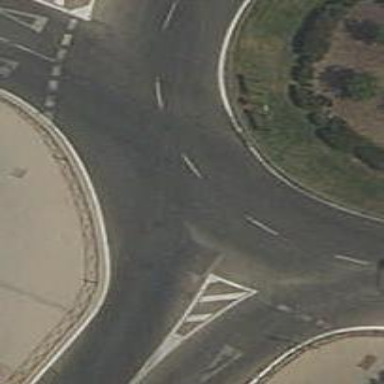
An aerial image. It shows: Secondary road leading to roundabout.